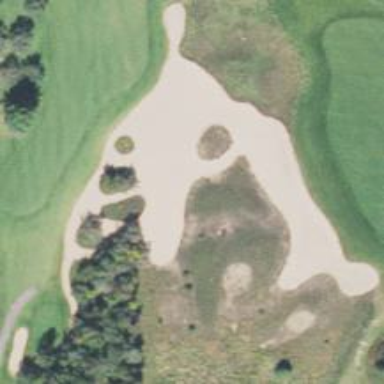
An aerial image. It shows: Golf bunker filled with sandy terrain.